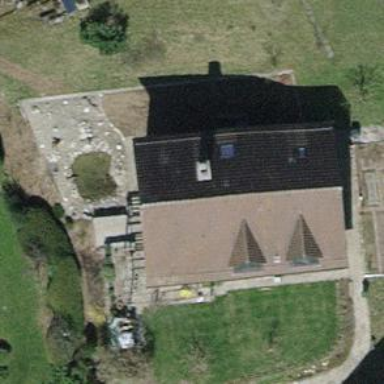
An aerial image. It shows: Detached building with tiled roof.